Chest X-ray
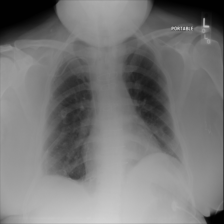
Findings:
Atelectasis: negative
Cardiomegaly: negative
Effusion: negative
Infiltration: negative
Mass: negative
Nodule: negative
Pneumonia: negative
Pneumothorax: negative
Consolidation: negative
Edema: negative
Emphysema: negative
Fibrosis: negative
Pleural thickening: negative
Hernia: negative